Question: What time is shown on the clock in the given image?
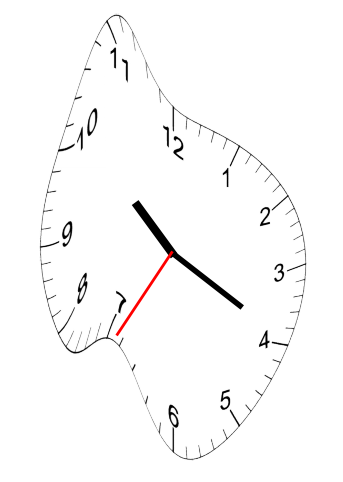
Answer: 10:19:35